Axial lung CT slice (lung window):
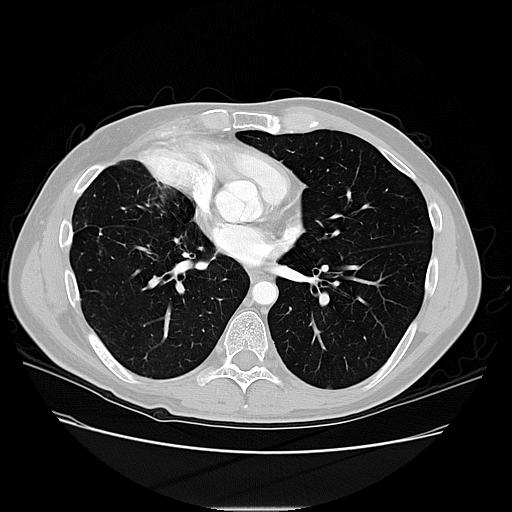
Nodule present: no